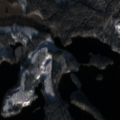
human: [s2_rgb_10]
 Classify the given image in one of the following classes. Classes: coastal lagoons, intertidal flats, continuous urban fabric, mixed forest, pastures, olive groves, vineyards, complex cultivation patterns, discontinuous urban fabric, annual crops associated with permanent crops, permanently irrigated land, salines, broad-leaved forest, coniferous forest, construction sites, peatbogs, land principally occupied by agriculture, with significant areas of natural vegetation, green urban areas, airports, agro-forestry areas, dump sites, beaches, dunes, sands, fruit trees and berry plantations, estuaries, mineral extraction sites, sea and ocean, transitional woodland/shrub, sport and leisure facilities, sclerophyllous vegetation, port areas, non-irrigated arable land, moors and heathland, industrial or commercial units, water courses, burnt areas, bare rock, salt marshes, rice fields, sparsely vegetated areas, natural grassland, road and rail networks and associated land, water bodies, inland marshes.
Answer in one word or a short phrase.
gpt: broad-leaved forest, coniferous forest, mixed forest, transitional woodland/shrub, water bodies